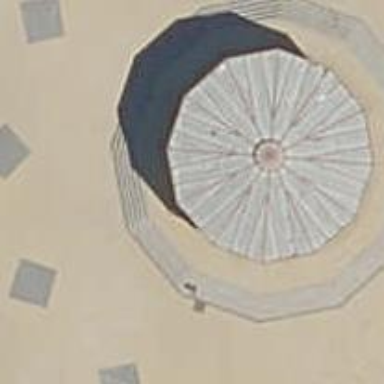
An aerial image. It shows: View of roof of building.